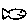
Label: fish